Question: One thing I've seen in some Desktop applications is the ability to change the color of text as the background changes -- to effectively have multiple colors on a single character. I've seen this most commonly with progress bars that display the percentage inside the bar. Generally a darker background color will be used as the progress bar color, and as it progresses, the dark color doesn't contrast enough with the dark text, so the text color changes as soon as the bar overlaps with the text. This image should explain what I mean:

As you can see, the text is black when it's at 0% -- when there is no dark background. When the background image fully progresses to 100%, the text is completely white. But in the middle, as you can see at 50%, the text is half black/half white, and it's actually split on the "0" character in this example.
Is there any way to do this at all on a webpage? CSS, Images, Jquery, otherwise? (Preferably not Flash or a Java applet though -- I'm really wondering whether an HTML-based solution is possible.) Thanks!
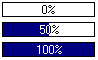
Answer: I'll get you started:
1. Create two equally sized "progress bars" (divs). Set their size to the full width they would be if they were at 100%.
2. Set one bar to black text with a white background and the other to yellow text with a blue background, as per your example above.
3. Set the yellow/blue bar in a parent div and increase the width of the parent on every percentage increase. Position the parent above the black/white bar.
4. Also on every increase, update the labels of both progress bars to represent the percentage.
That will simulate the same effect without having to manually paint half a character. It will be difficult in CSS because you will have to position one the other.
The benefit of doing it this way is that you can easily display half-painted . There is already a jQuery progress bar you can use, though.